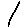
Label: line